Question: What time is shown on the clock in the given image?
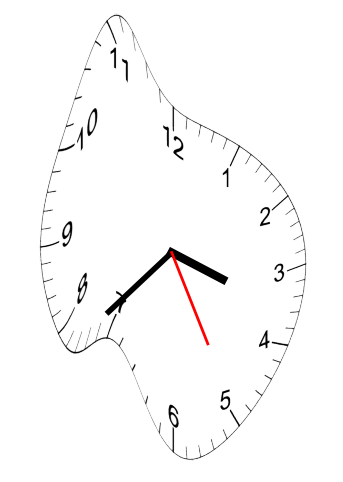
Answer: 03:37:25